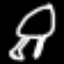
Label: frog